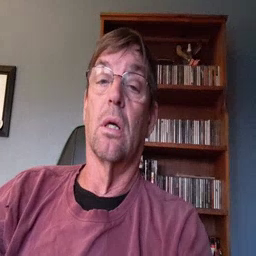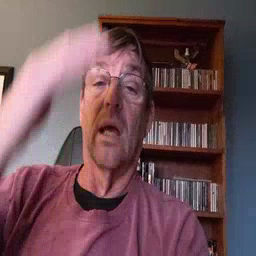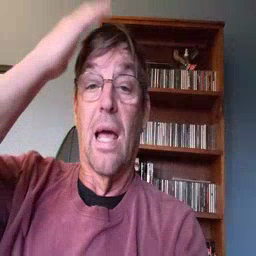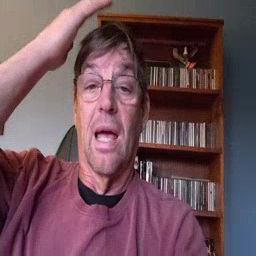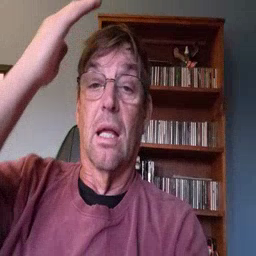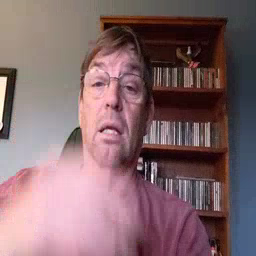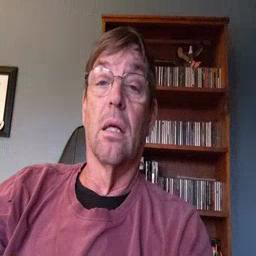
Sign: hat